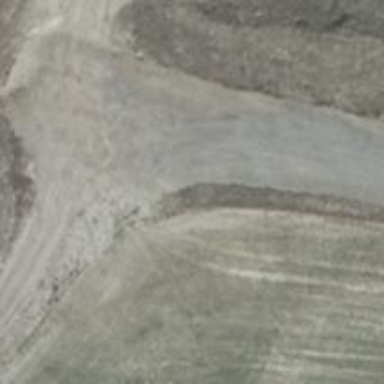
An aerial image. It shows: Gravel track with grade2 quality.